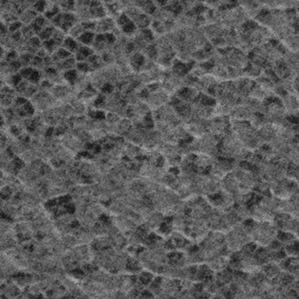
Label: frost